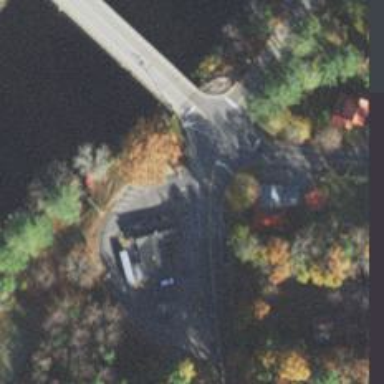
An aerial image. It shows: Asphalt footpath with unmarked crossing.